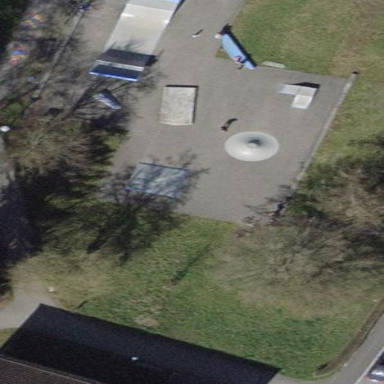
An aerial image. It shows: Asphalt pitch for leisure land activities.